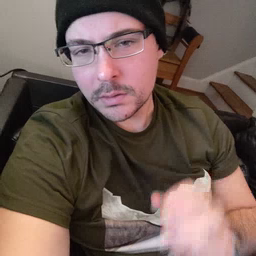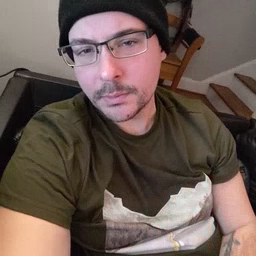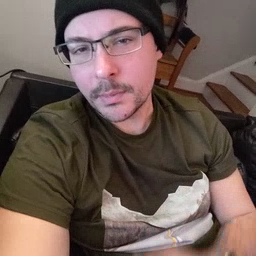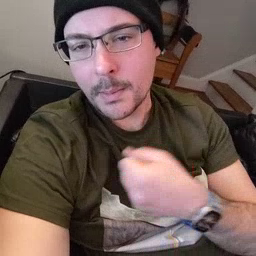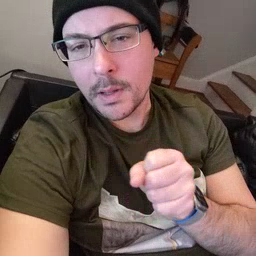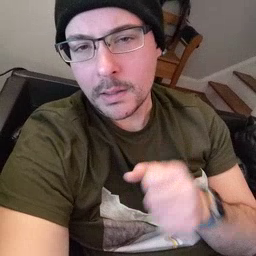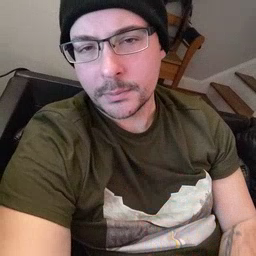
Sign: make